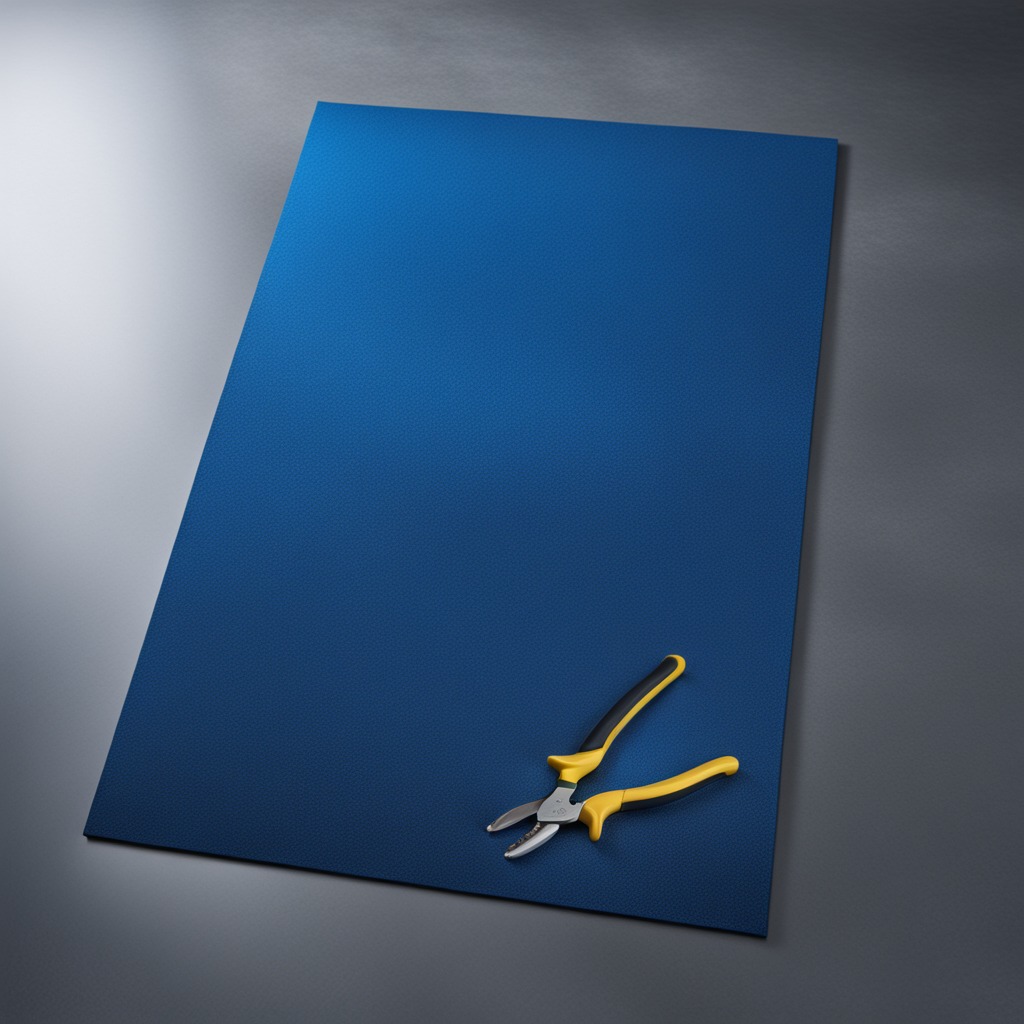
A plier is lying on a clean granite tabletop covered with a blue rubber mat inside a workshop under bright overhead lighting crisp shadows high clarity worn but beneath the mat